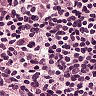
Metastatic tissue present: no